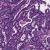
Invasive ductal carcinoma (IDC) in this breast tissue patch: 1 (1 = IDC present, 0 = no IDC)